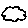
Label: cloud